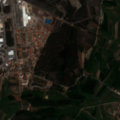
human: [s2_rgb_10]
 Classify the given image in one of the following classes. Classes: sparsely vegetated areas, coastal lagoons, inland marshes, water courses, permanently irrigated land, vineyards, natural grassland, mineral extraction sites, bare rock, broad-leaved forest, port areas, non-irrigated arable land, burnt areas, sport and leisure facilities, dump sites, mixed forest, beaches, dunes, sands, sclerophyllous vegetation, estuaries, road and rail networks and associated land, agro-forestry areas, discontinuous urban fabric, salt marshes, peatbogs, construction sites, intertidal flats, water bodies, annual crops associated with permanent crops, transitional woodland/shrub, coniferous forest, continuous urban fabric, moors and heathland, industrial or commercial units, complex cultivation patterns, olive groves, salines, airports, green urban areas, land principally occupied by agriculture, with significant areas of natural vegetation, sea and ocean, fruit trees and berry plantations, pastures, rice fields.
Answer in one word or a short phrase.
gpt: continuous urban fabric, industrial or commercial units, fruit trees and berry plantations, complex cultivation patterns, land principally occupied by agriculture, with significant areas of natural vegetation, coniferous forest